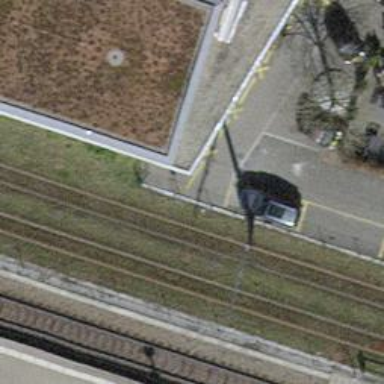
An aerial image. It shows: Surveillance system is in place.